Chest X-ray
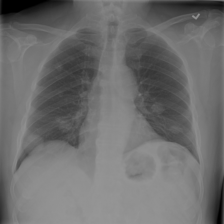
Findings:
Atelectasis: negative
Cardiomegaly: negative
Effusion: negative
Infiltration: negative
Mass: negative
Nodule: negative
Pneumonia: negative
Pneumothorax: negative
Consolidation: negative
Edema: negative
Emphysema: negative
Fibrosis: negative
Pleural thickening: negative
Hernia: negative